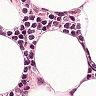
Metastatic tissue present: no